Aerial crown-view tile of a tropical tree (Barro Colorado Island, Panama), acquired 20250616:
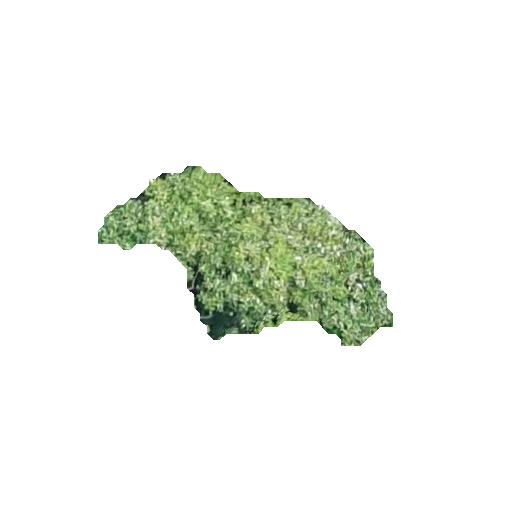
Species: Miconia argentea
GBIF accepted scientific name: Miconia argentea
Crown area: 42.94 m²